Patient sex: F
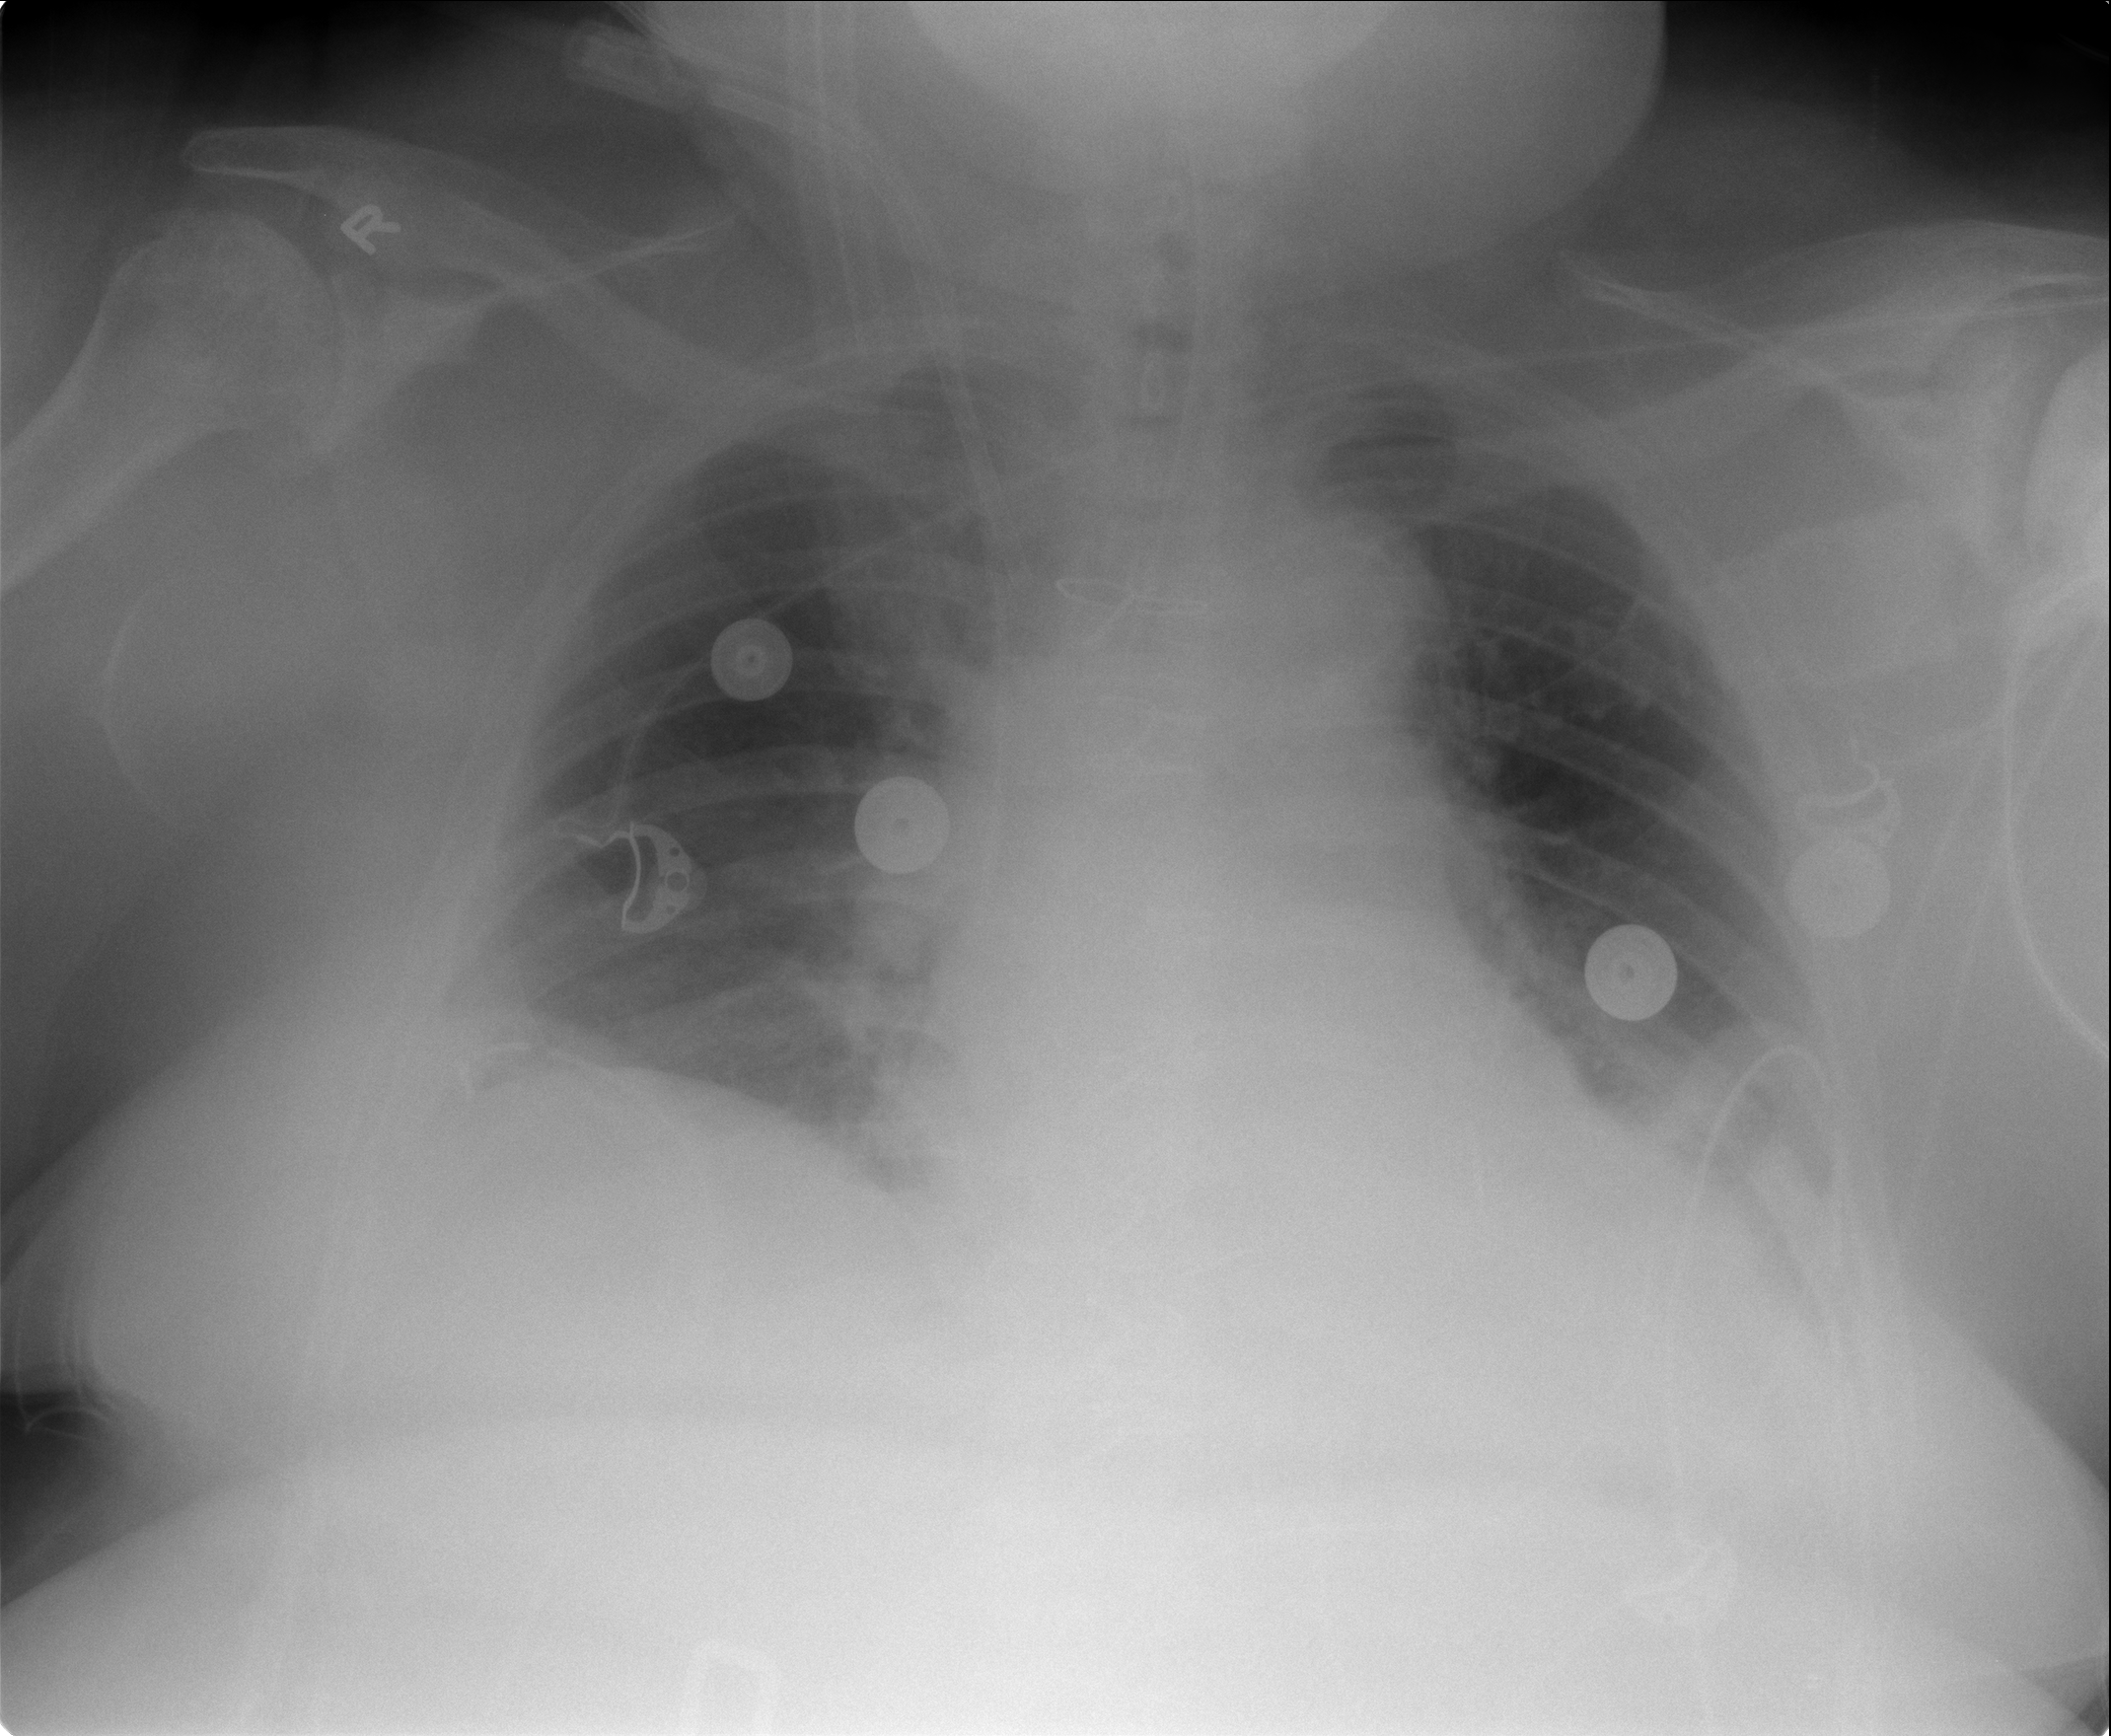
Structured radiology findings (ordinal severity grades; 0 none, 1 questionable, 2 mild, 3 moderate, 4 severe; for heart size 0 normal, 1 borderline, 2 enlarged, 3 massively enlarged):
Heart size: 1
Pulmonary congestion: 0
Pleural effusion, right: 2
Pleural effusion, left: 2
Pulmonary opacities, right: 0
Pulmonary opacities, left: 0
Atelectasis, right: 2
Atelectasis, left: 2